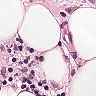
Metastatic tissue present: yes